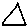
Label: triangle